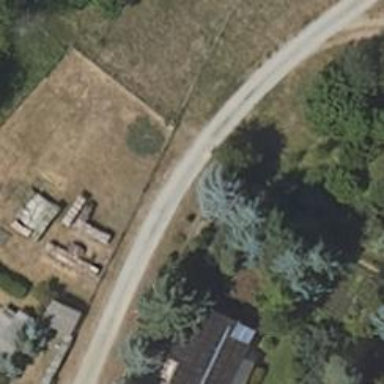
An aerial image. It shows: Residential road with pebblestone surface. There is no sidewalk along the road.